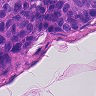
Metastatic tissue present: yes